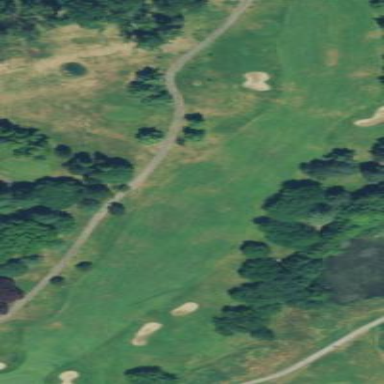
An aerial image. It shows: Scenic golf fairway.